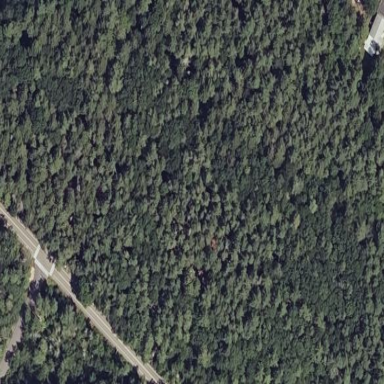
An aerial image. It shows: Forest with evergreen needle-leaved trees.